Question: I am running a query through Go using
'''
stmt, err := db.Prepare(sqlstring)
if err != nil{
log.Fatal(err)
}
defer stmt.Close()
'''
this is the sql string with ? being 'An '
'''
select
k_ele.value as kanji, id as k_ele_id,
NULL as r_ele_id, NULL as r_ele_val,
NULL as gloss_id, NULL as gloss_val
from k_ele where value like ?
UNION ALL
select
k_ele.value as kanji, NULL as k_ele_id,
r_ele.id as r_ele_id, r_ele.value as r_ele_val,
NULL as gloss_id, NULL as gloss_val
from
r_ele, k_ele where k_ele.value like ? and k_ele.fk = r_ele.fk
UNION ALL
select
k_ele.value as kanji, NULL as k_ele_id,
NULL as r_ele_id, NULL as r_ele_val,
gloss.id as gloss_id, gloss.value as gloss_val
from
sense, gloss, k_ele
where
k_ele.value like ? and
k_ele.fk = sense.fk and
gloss.fk = sense.id;
'''
This query can be used fine through sqlite3 on console and DB Browser for SQLite and returns 8 rows and even the for loop in the go code loops 8 times.
The problem is that during
'''
rows.Scan()
'''
none of the column values are being stored in the variables except kanji which appears in every row (since it is in every row) but nothing but kanji is printed out in log.Println().
'''
rows, err := stmt.Query(parameter,parameter,parameter)
if err != nil {
log.Fatal(err)
}
defer rows.Close()
for rows.Next() {
var kanji, r_ele_val, gloss_val string
var k_ele_id, r_ele_id, gloss_id int
rows.Scan(&kanji,&k_ele_id,&r_ele_id,&r_ele_val,&gloss_id,&gloss_val)
log.Println(kanji,k_ele_id, r_ele_id,r_ele_val,gloss_id,gloss_val)
}
'''
Here is the output (It is ? because my cmd can't print the japanese characters (if the ? is sent to my browser, it will properly show the character)
'''
2015/02/11 22:18:42 ? 105921 0 0
2015/02/11 22:18:42 ? 0 0 0
2015/02/11 22:18:43 ? 0 0 0
2015/02/11 22:18:43 ? 0 0 0
2015/02/11 22:18:43 ? 0 0 0
2015/02/11 22:18:43 ? 0 0 0
2015/02/11 22:18:43 ? 0 0 0
2015/02/11 22:18:43 ? 0 0 0
'''
The strange thing is if I change the order of the columns for example putting gloss_id, gloss_val first in the select statement. gets 0 stored, even kanji before a gloss_id has a value. (These are the same sets of data)
'''
2015/02/11 22:23:12 0 0 0
2015/02/11 22:23:12 0 0 0
2015/02/11 22:23:13 ? 0 0 197326 cheap
2015/02/11 22:23:13 ? 0 0 197327 rash
2015/02/11 22:23:13 ? 0 0 197328 thoughtless
2015/02/11 22:23:13 ? 0 0 197329 careless
2015/02/11 22:23:13 ? 0 0 197330 indiscreet
2015/02/11 22:23:13 ? 0 0 197331 frivolous
'''
The sql works perfectly fine in sqlite3, the Golang for loop runs the correct number of times as well. Here is what the data should look like.

I'm not sure if this is a bug or is there something wrong with what I'm doing? I suspect it is a problem with UNION ALL but I'm not sure how to get this working.
I made rows.Scan return err this time as well as printout the columns
'''
err := rows.Scan(&kanji,&k_ele_id,&r_ele_id,&r_ele_val,&gloss_id,&gloss_val)
if err != nil {
log.Print("rows.Column(): ")
log.Println(rows.Columns())
log.Println(kanji,k_ele_id, r_ele_id,r_ele_val,gloss_id,gloss_val)
log.Fatal(err)
}
2015/02/12 22:38:56 rows.Column():
2015/02/12 22:38:56 [kanji k_ele_id r_ele_id r_ele_val gloss_id gloss_val] <nil>
2015/02/12 22:38:56 ? 105921 0 0
2015/02/12 22:38:56 sql: Scan error on column index 2: converting string "<nil>"
to a int: strconv.ParseInt: parsing "<nil>": invalid syntax
'''
The error message says that there is an attempt to convert string to int in column index 2 (r_ele_id) but isn't r_ele_id an int already (as can be seen in the picture of my schema)? Because of the need to use UNION ALL for this query there are going to be NULLs in every row, I believe I need to use type NullInt64 instead of int for the *id types. Will try this now and report back
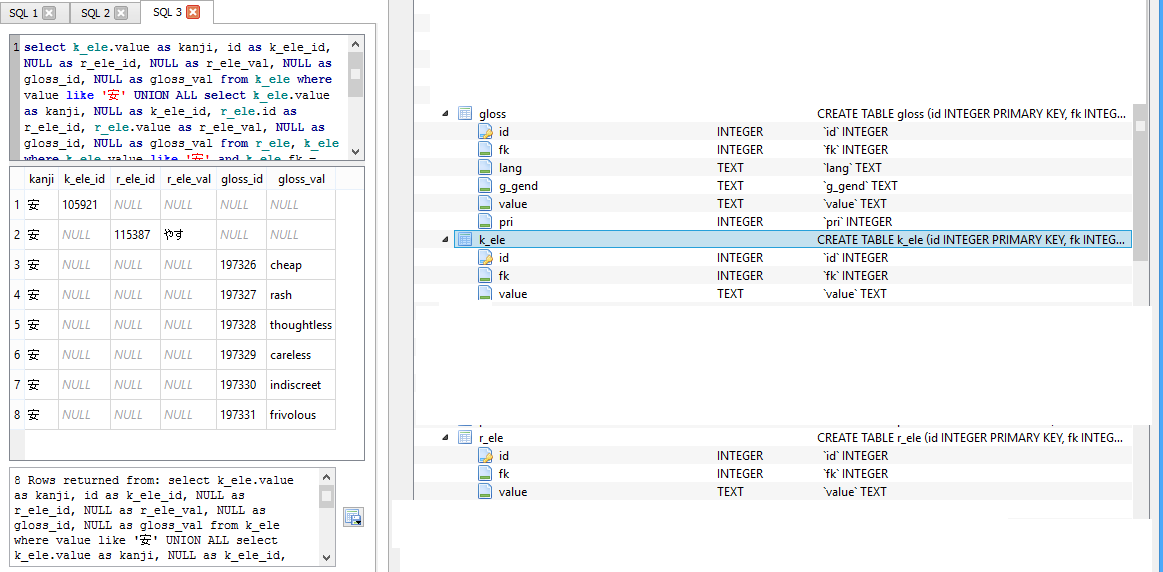
Answer: Rows.Scan will not scan value to types int and string without throwing an error. The correct type to use was sql.NullInt64 and sql.NullString, these types will hold the value properly and have a bool val that is used to check whether it is nil or not.